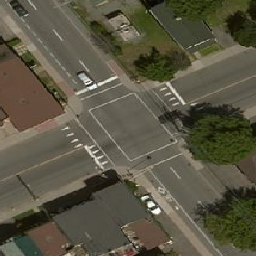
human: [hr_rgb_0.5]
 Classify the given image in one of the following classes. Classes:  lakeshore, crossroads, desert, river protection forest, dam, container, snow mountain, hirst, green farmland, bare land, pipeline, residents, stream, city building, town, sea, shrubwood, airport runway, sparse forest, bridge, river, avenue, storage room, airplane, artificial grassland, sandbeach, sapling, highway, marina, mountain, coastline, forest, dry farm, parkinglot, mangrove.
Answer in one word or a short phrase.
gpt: crossroads